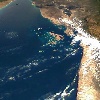
Label: water